Question:
Hi I've problem with my tooltip the arrow doesn't show, also I don't how to place the arrow on front of the tooltip, I included a image of the tooltip I would like to design.I started to learn html5 and css3, can anyone help please.
'''
a.tooltips {
position: relative;
display: inline;
}
a.tooltips span {
position: absolute;
width:140px;
color: #FFFFFF;
background: #000000;
height: 73px;
line-height: 73px;
text-align: center;
visibility: hidden;
border-radius: 3px;
}
a.tooltips span::before {
content:"90";
position: absolute;
top: 100%;
left: 50%;
margin-left: -8px;
/* width: 0; height: 0;
border-top: 8px solid #000000;
border-right: 8px solid transparent;
border-left: 8px solid transparent; */
}
.span-content:after {
font-family: FontAwesome;
content: "";
position: absolute;
top: 3px;
left: 7px;
}
.wrap-content{
position:relative
}
a:hover.tooltips span {
visibility: visible;
opacity: 0.4;
bottom: 30px;
left: 50%;
margin-left: -76px;
z-index: 999;
}
.wrap-arrow{
widows:50px ;
height:50px ;
}
span.arrowup{
background-image: url('arrowup.png') ;
}
'''
'''
<div style="margin-top:200px;margin-left:200px" >
<a class="tooltips" href="#">bankcheck
<span>Tooltipbankcheck</span></a>
<span class="wrap-content span-content"></span></a>
<span class="wrap-arrow arrowup"></span>
</div>
'''
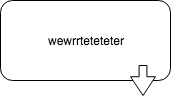
Answer: I hope the issue is about positioning. Check below snippet for reference.
'''
a.tooltips {
position: relative;
display: inline;
}
a.tooltips span {
position: absolute;
width: 140px;
color: #FFFFFF;
background: #000000;
height: 73px;
line-height: 73px;
text-align: center;
visibility: hidden;
border-radius: 3px;
}
a.tooltips span::before {
content: "D3";
position: absolute;
bottom: -50%;
left: 50%;
color: red;
}
.span-content:after {
font-family: FontAwesome;
content: "";
position: absolute;
top: 3px;
left: 7px;
}
.wrap-content {
position: relative
}
a:hover.tooltips span {
visibility: visible;
opacity: 0.7;
bottom: 30px;
left: 50%;
margin-left: -76px;
z-index: 999;
}
.wrap-arrow {
widows: 50px;
height: 50px;
}
span.arrowup {
background-image: url('arrowup.png');
}
'''
'''
<div style="margin-top:200px;margin-left:200px">
<a class="tooltips" href="#">bankcheck
<span>Tooltipbankcheck</span></a>
<span class="wrap-content span-content"></span></a>
<span class="wrap-arrow arrowup"></span>
</div>
'''